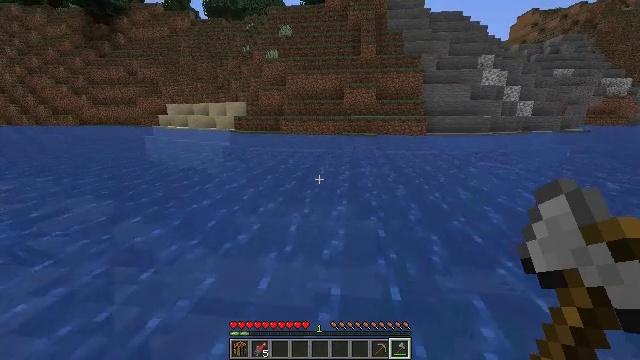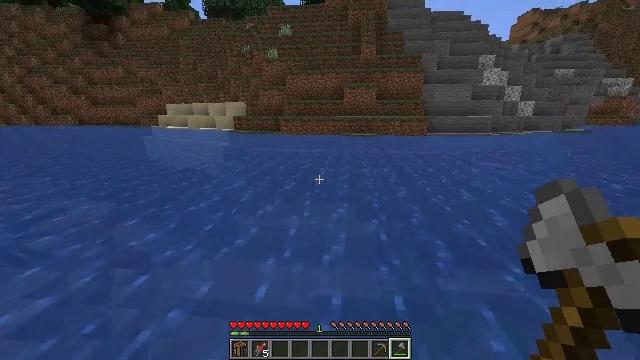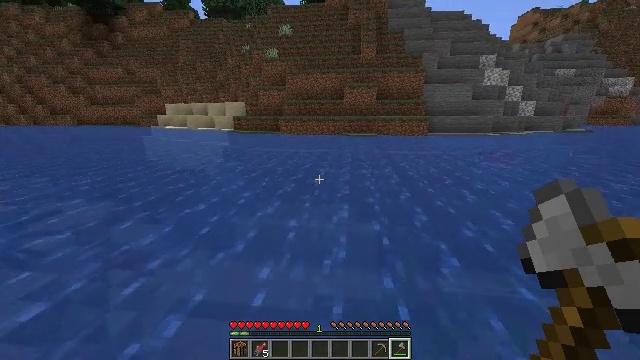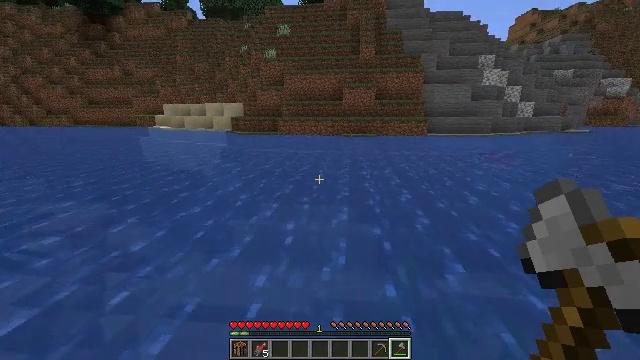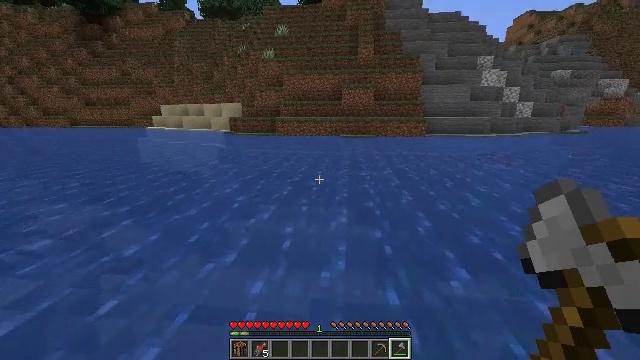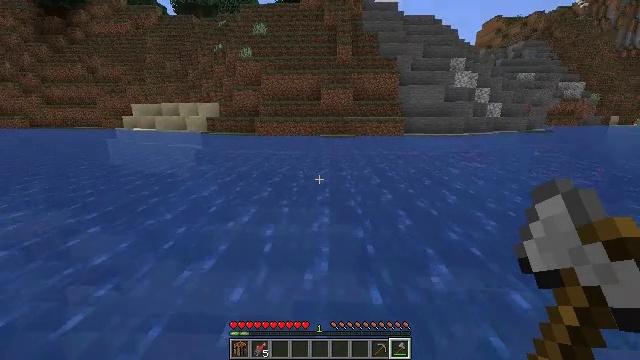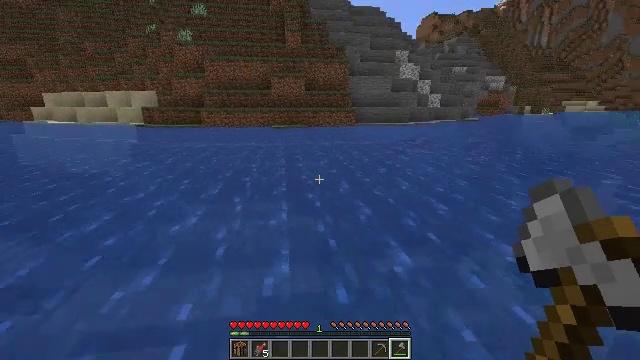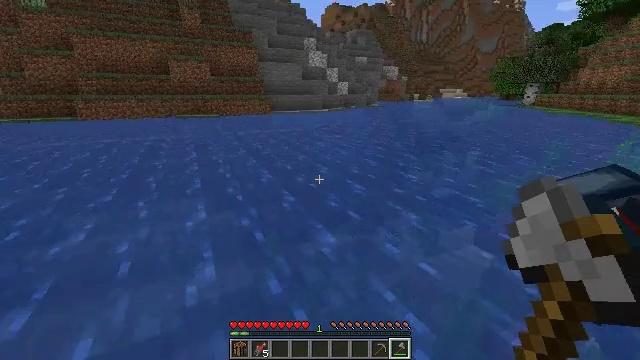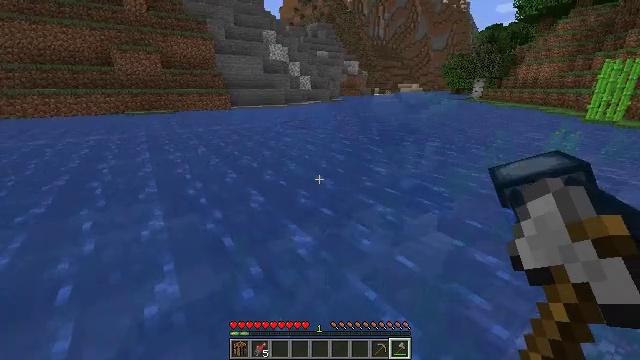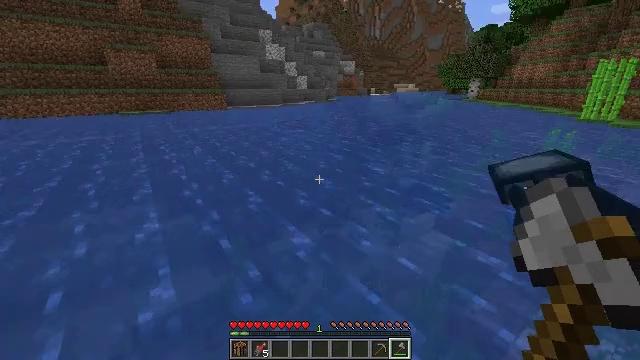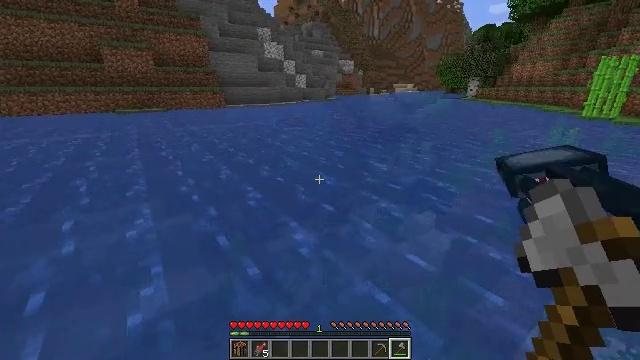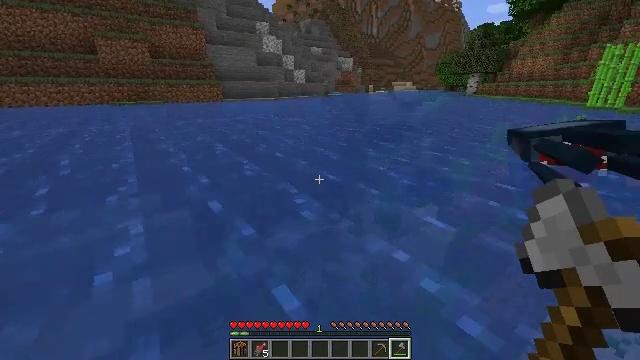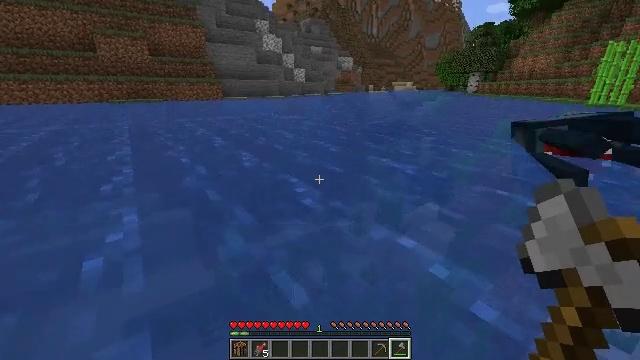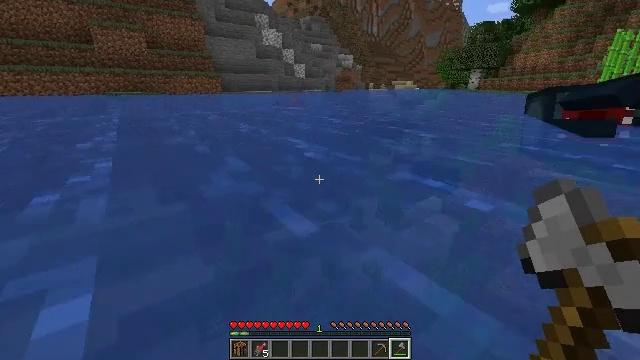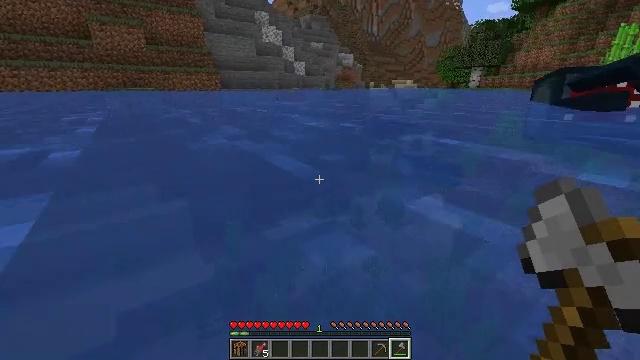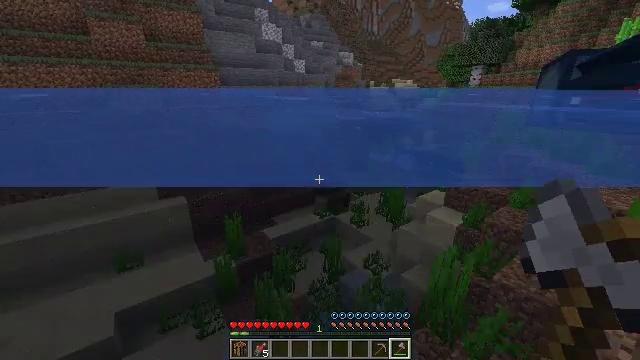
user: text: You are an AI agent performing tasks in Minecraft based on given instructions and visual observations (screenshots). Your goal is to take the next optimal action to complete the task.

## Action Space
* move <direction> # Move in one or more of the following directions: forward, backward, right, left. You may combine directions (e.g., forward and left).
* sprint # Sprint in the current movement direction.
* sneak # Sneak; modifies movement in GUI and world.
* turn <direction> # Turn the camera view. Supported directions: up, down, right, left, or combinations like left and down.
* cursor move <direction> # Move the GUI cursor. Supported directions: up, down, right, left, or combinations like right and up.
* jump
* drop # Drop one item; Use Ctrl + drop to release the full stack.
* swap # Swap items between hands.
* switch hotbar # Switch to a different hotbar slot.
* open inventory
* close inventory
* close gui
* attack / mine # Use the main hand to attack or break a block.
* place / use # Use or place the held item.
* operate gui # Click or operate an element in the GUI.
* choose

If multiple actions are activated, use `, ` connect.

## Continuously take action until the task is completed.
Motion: motion action
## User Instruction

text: Hunt a salmon.
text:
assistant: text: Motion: move forward
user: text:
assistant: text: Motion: move forward
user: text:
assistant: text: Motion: move forward
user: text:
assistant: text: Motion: move forward
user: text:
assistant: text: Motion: move forward, turn right
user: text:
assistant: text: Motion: move forward, turn right and down
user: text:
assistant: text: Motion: move forward, turn right and down
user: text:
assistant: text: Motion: move forward, turn right and down
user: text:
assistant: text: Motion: move forward, sneak
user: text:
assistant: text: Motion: move forward, sneak
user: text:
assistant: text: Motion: move forward, sneak
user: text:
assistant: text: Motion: move forward, sneak
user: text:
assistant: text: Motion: move forward, sneak
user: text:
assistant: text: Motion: move forward, sneak
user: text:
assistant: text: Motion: move forward, sneak
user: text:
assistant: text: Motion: move forward, sneak
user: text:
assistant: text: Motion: move forward
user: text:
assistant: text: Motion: move forward
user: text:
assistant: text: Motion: move forward, sprint, turn right
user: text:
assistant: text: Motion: move forward, sprint, turn right and up
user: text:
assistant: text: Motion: move forward, sprint, turn right and up
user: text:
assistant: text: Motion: move forward, sprint
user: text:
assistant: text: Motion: move forward, sprint
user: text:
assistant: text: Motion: move forward, sprint
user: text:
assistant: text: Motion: move forward, sprint
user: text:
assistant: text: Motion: move forward, sprint
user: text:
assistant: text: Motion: move forward, sprint
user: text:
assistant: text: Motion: move forward, sprint, turn up
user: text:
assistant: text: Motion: move forward, sprint, turn left and up
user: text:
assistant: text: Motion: move forward, sprint, turn left and up, jump